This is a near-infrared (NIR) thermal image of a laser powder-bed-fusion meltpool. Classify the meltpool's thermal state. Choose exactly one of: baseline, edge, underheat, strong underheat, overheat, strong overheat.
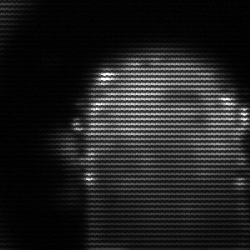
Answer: baseline